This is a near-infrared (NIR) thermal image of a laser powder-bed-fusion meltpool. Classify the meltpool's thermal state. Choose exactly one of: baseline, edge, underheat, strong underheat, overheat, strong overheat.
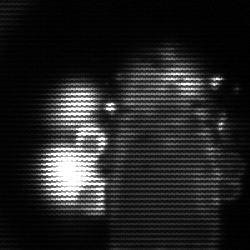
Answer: strong underheat